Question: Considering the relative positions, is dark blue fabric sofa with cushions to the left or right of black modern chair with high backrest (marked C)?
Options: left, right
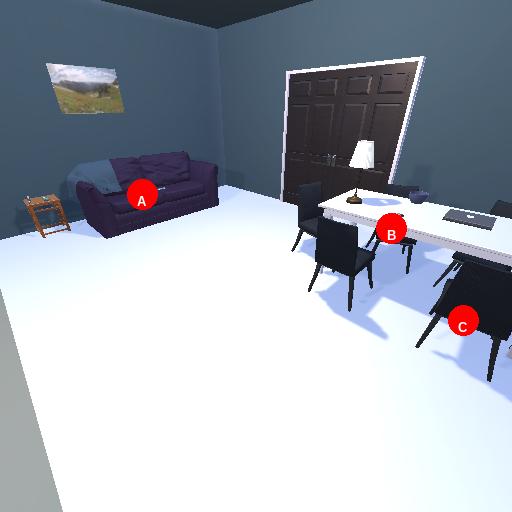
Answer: left